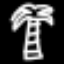
Label: palm tree